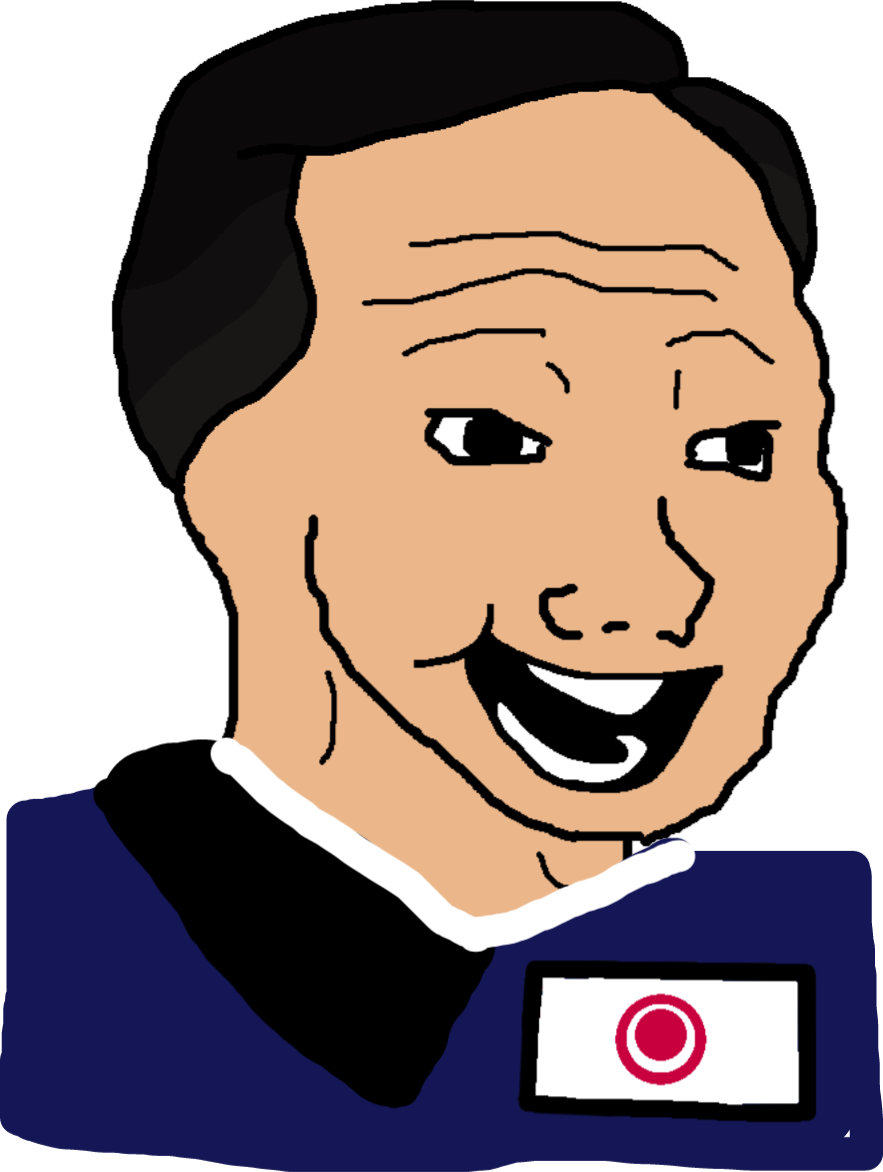
Label: 5_Bloomer